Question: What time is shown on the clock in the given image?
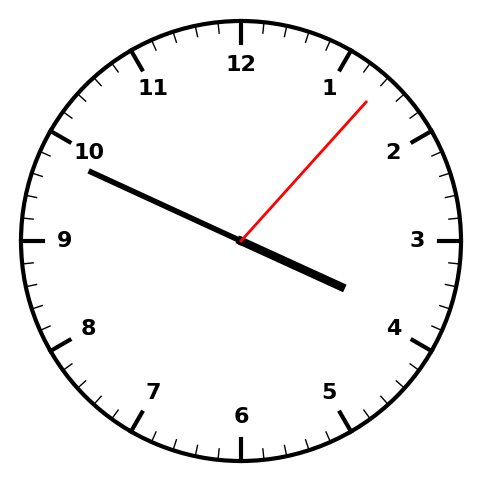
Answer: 03:49:07